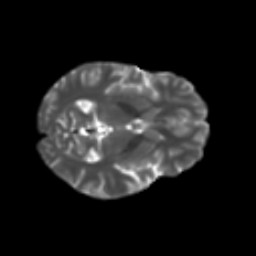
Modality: T2w
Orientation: axial
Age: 34
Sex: female
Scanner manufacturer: ge
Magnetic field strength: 3 T
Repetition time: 7.8 s
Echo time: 0.0606 s